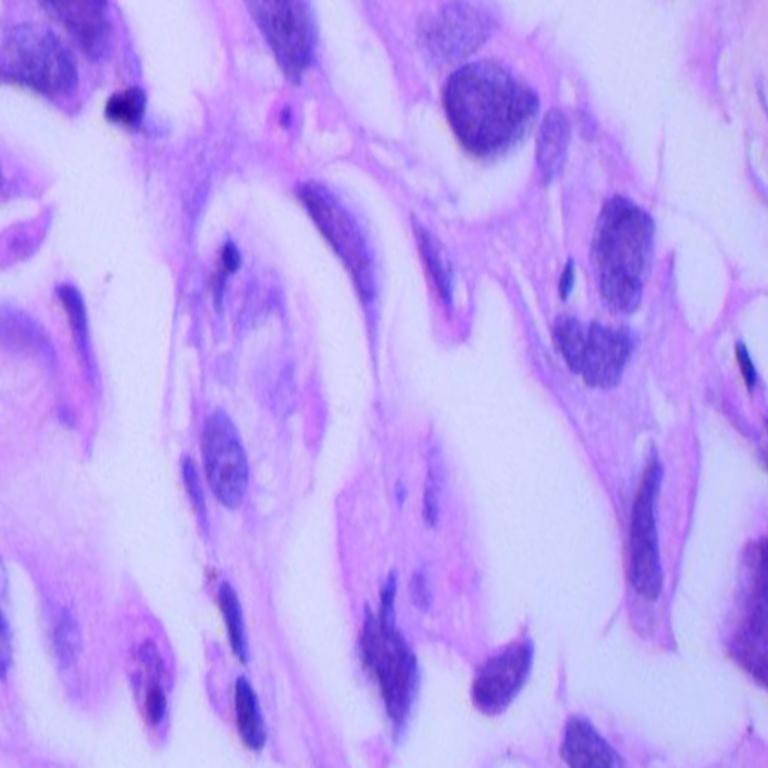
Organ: lung
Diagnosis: adenocarcinomas